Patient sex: F
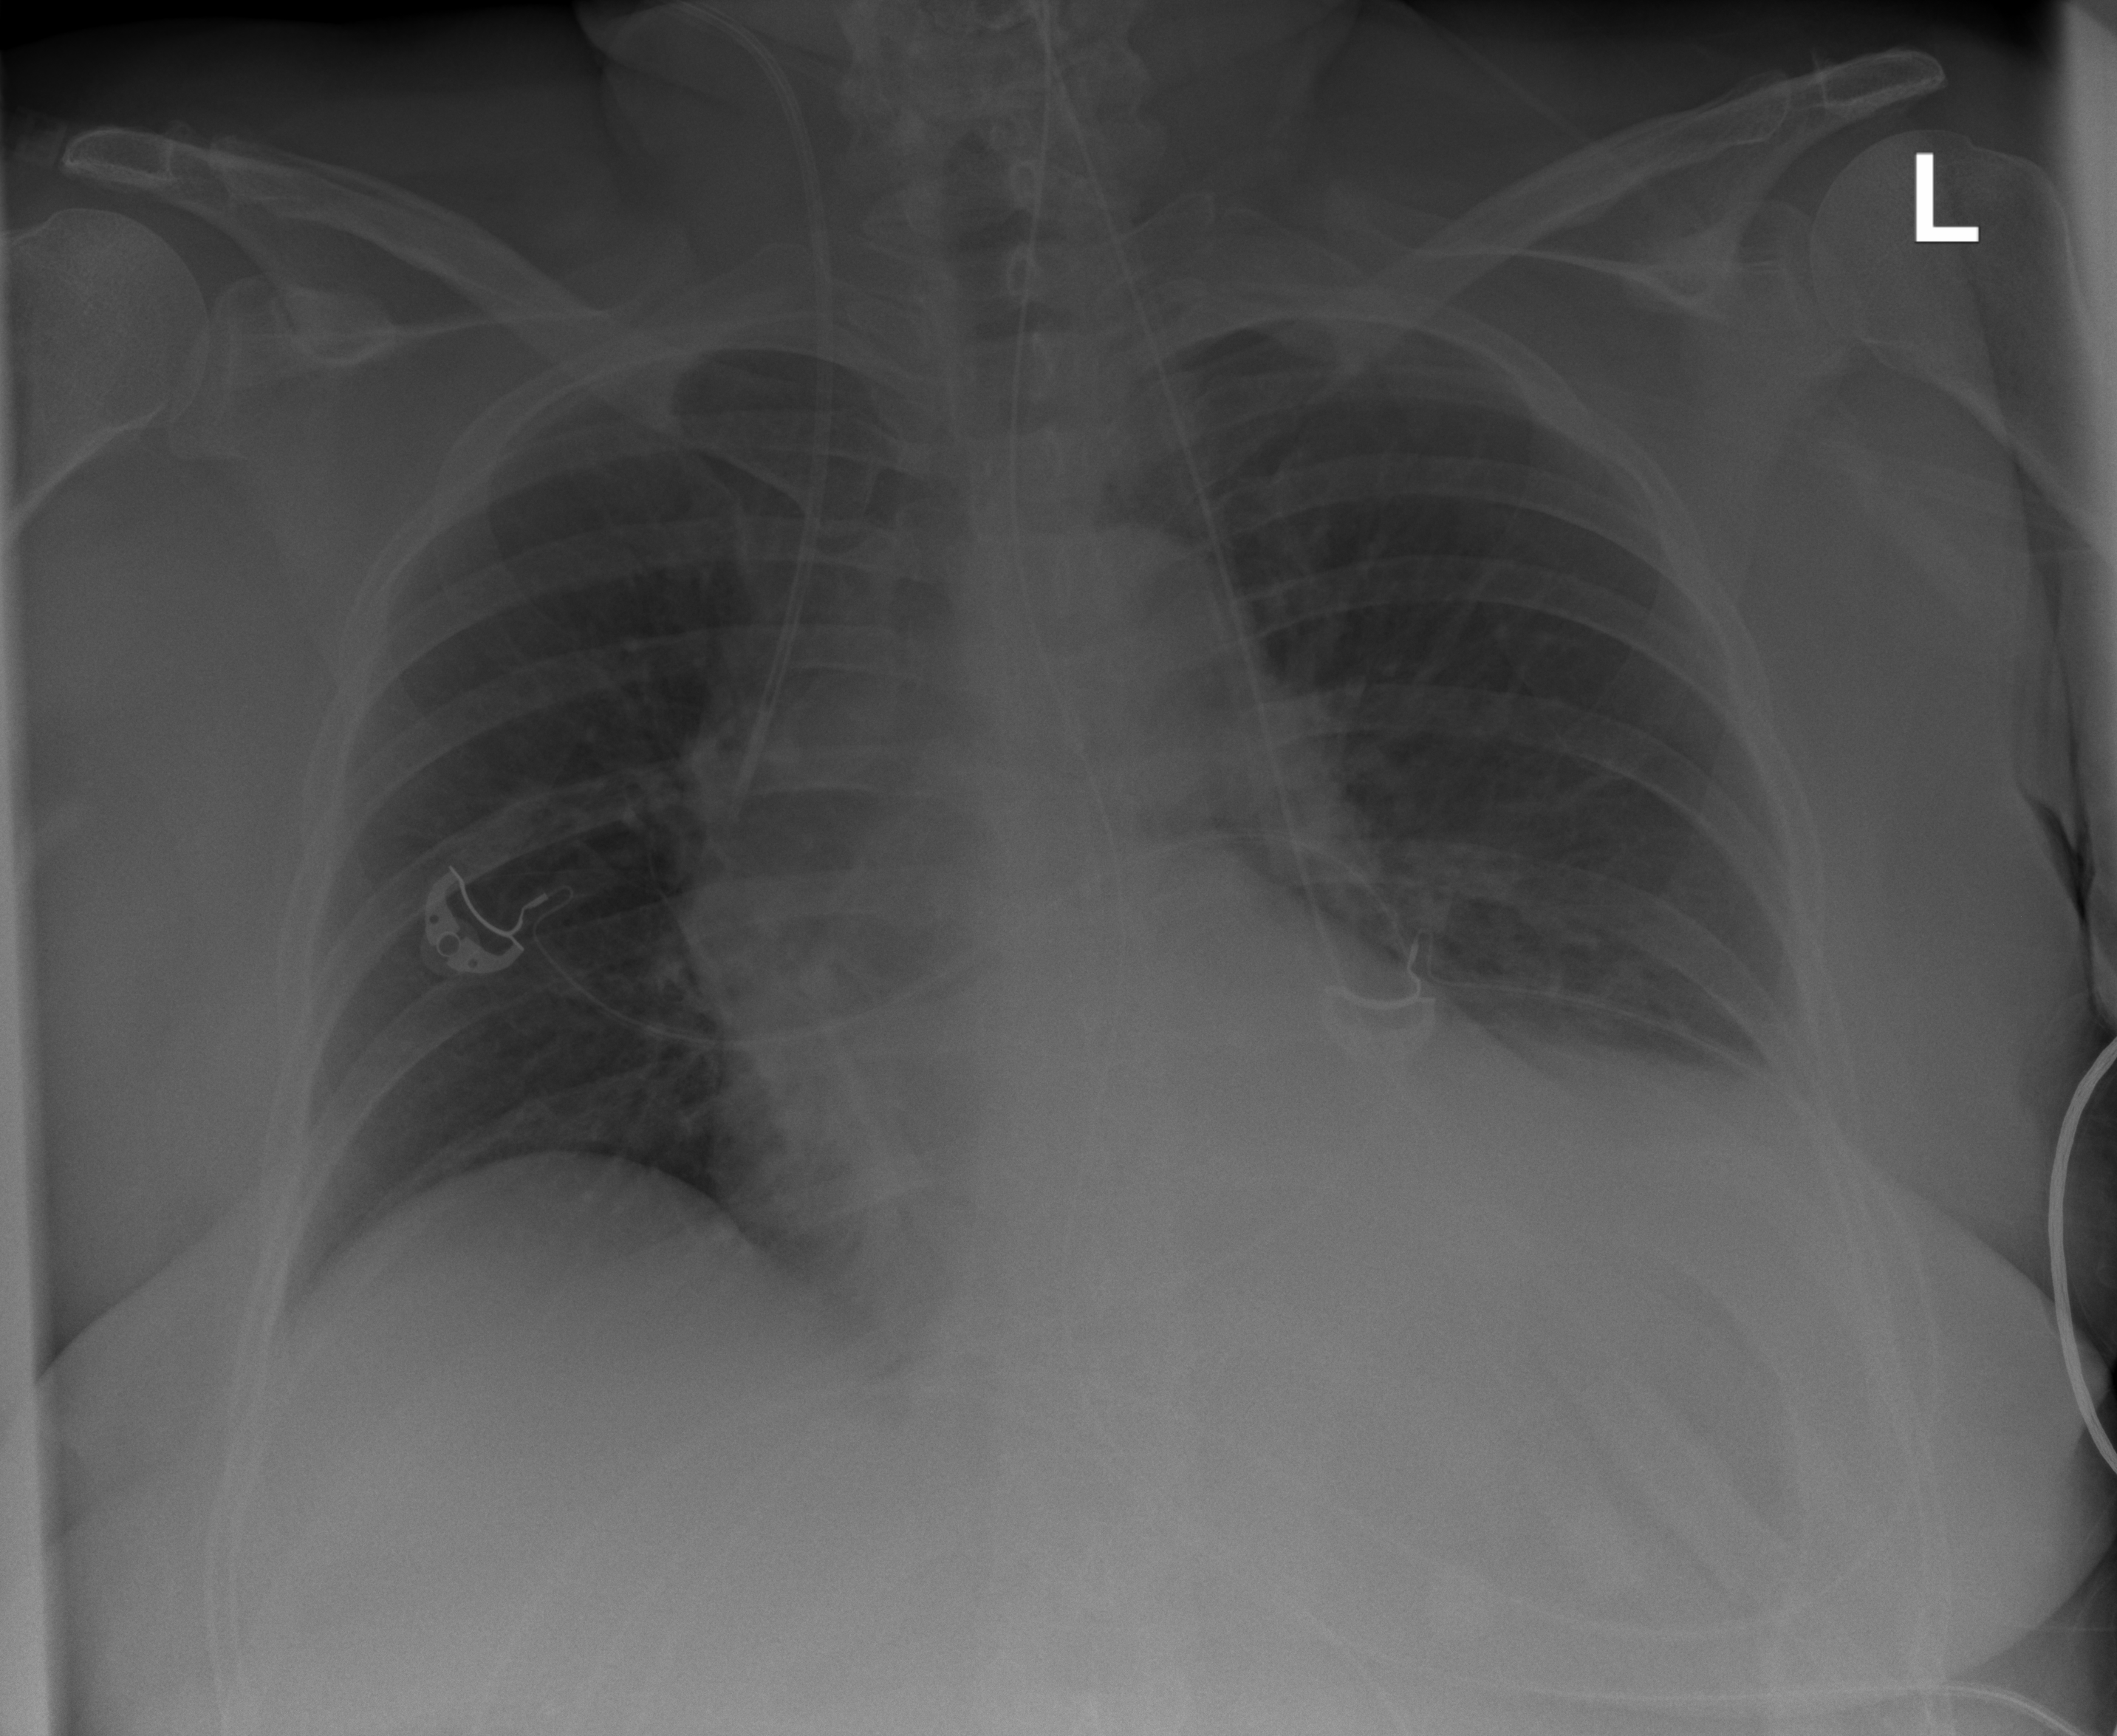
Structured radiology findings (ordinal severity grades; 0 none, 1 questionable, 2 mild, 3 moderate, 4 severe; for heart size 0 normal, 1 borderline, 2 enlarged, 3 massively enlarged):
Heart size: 1
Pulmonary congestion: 2
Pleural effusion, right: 0
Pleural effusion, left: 2
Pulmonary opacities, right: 0
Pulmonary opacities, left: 2
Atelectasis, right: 0
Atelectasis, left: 2